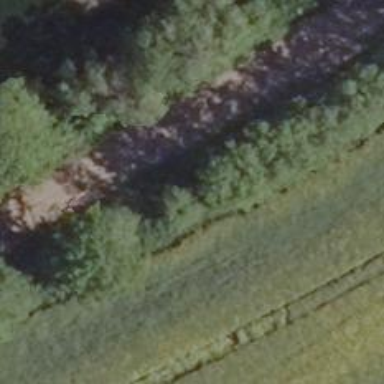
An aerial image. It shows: Row of trees in natural setting.